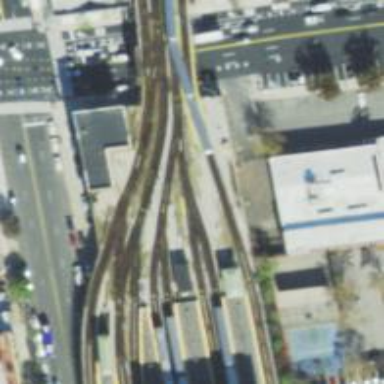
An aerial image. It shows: Bridge with electrified rails.